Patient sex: F
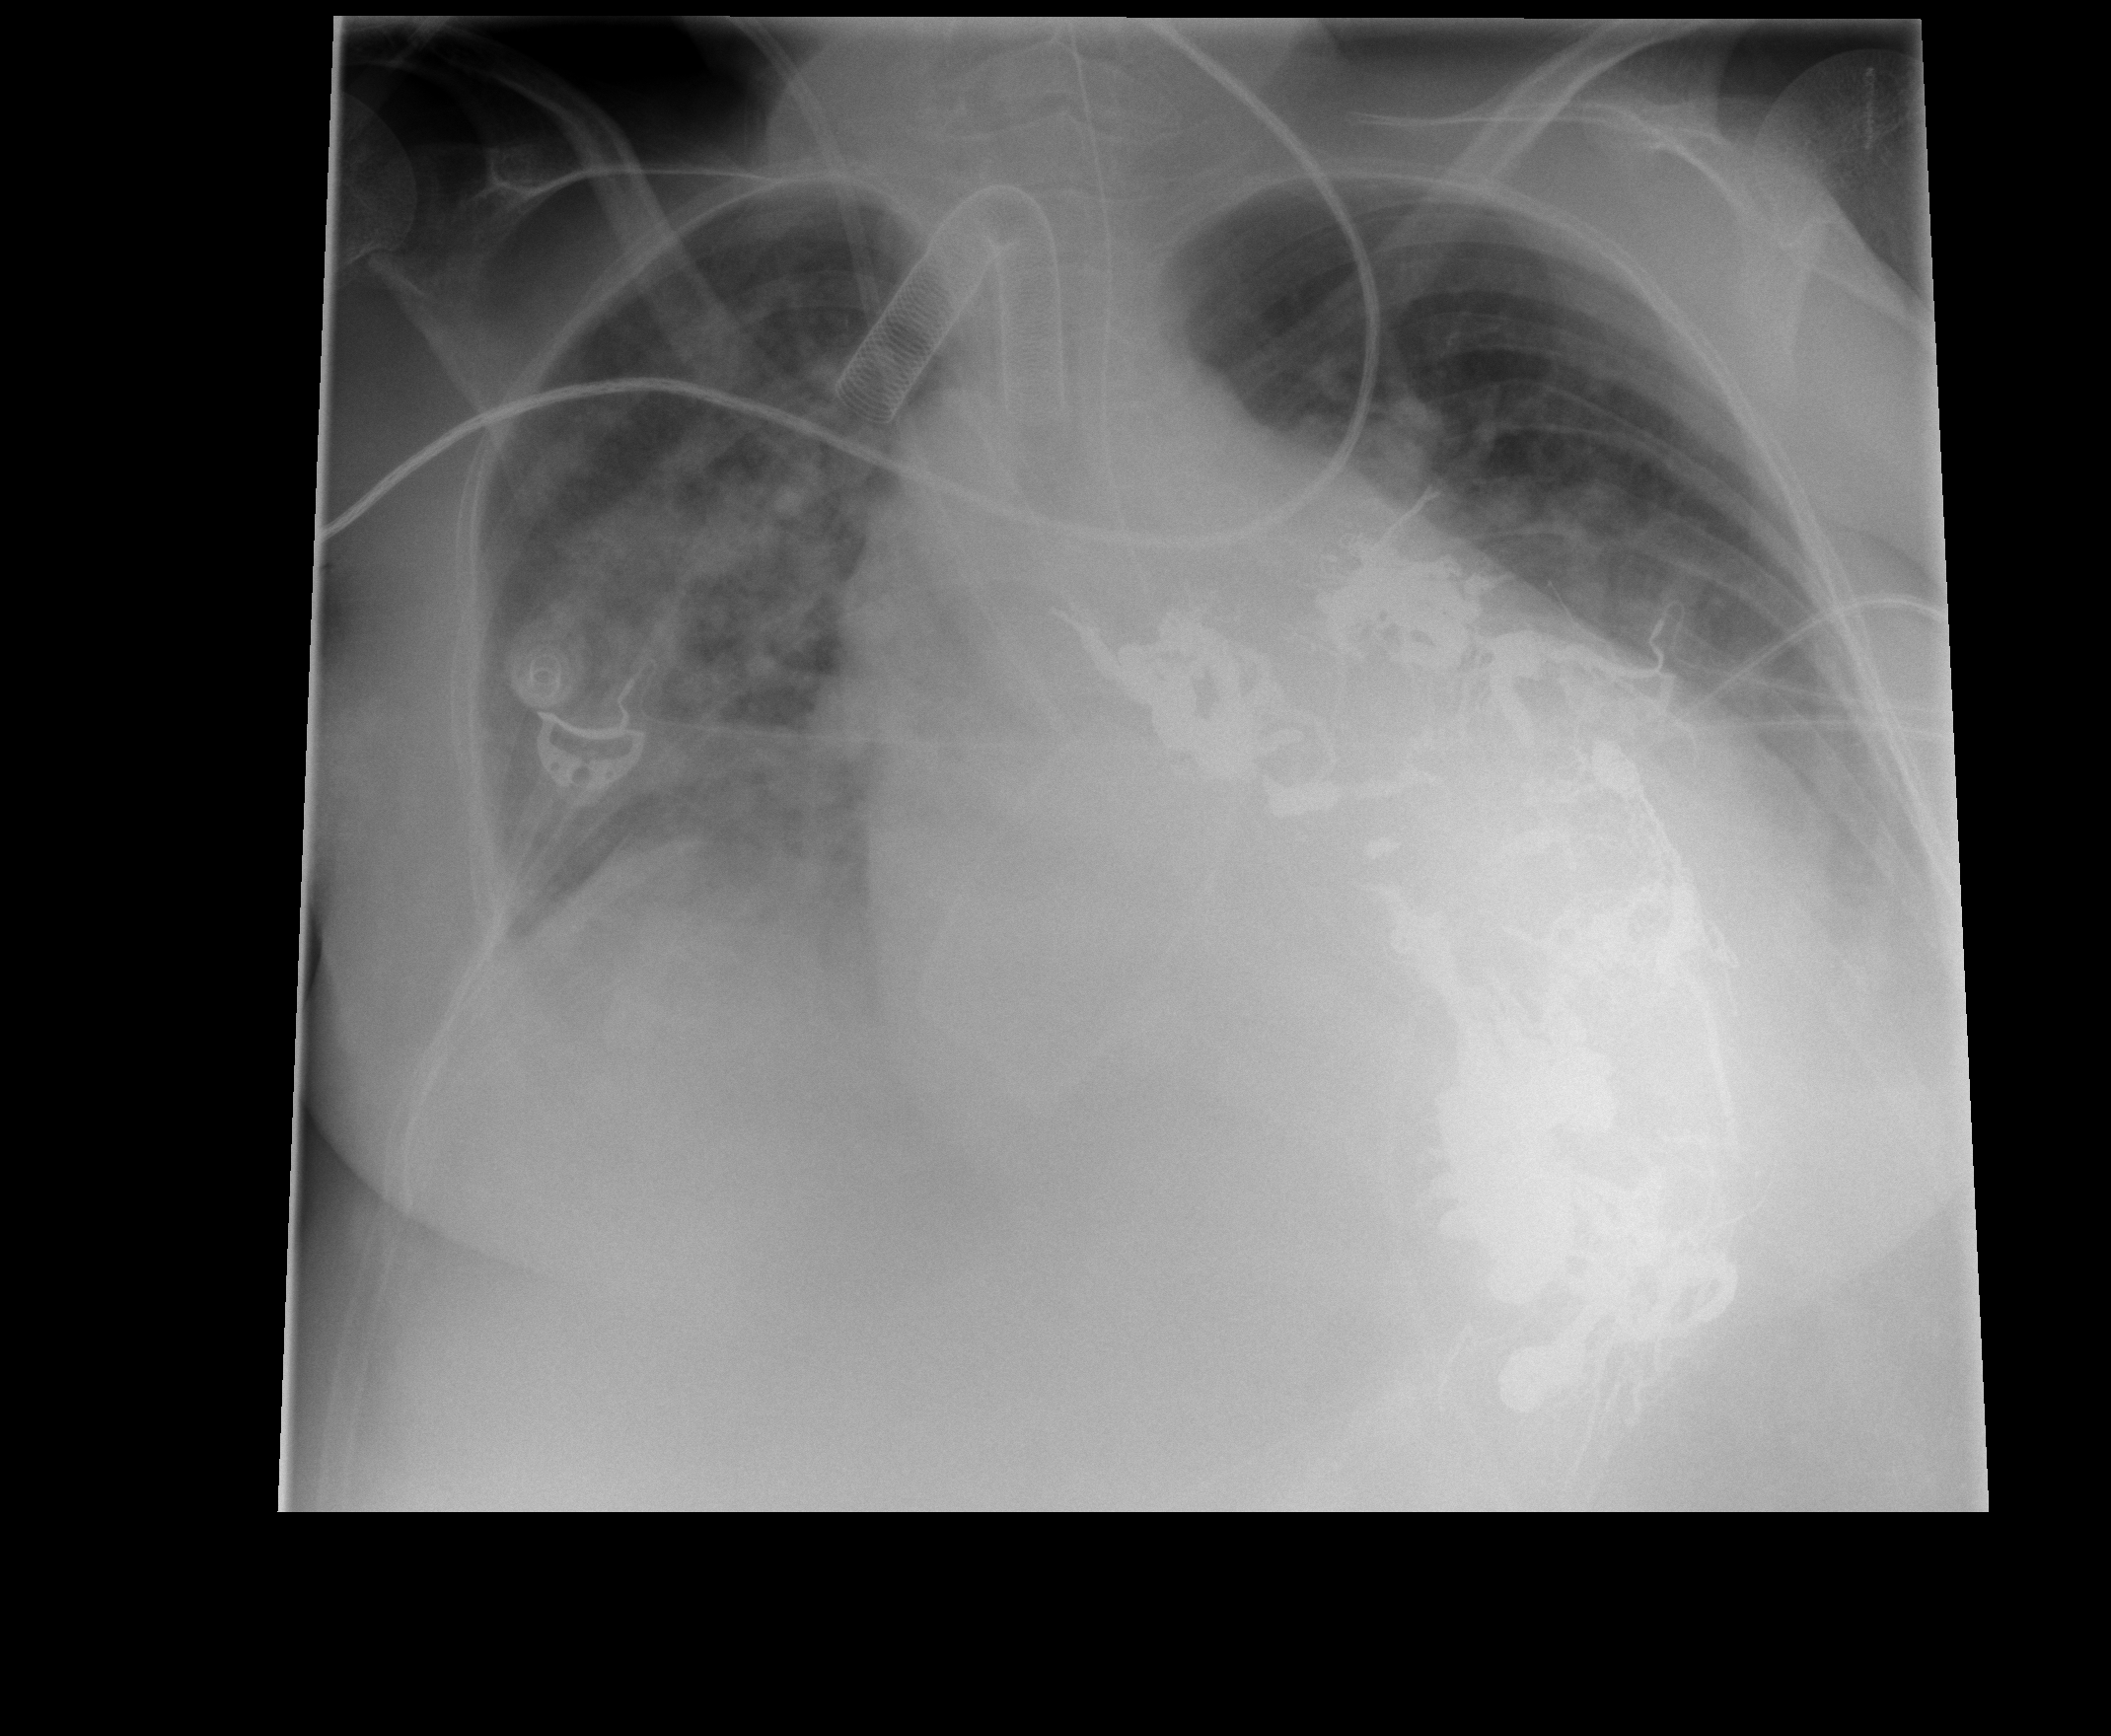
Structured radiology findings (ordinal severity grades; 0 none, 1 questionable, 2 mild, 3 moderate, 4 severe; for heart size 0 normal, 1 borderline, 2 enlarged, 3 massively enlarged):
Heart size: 1
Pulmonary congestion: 0
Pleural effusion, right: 1
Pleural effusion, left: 1
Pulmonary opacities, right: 3
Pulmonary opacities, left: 3
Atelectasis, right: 2
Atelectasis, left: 0